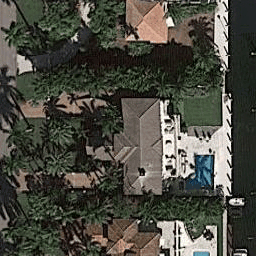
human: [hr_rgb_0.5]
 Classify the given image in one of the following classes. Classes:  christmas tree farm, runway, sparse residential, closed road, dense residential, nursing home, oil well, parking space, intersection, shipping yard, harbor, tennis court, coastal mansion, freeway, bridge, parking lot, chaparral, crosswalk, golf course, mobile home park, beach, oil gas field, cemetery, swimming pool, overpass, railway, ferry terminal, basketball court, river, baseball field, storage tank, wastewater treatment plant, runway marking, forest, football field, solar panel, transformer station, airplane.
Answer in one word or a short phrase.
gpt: coastal mansion